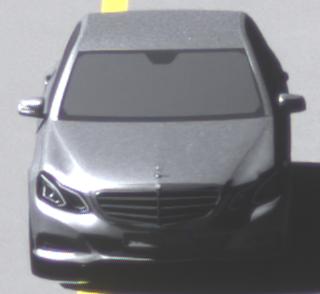
Make: Mercedes-Benz
Model: E 200
Detailed model: E-Class (212) Limousine
Model produced from: 2013/04
Model produced until: 2015/10
Doors: 4
Color: white
Road condition: dry road
Daytime: midday
Contrast: high contrast